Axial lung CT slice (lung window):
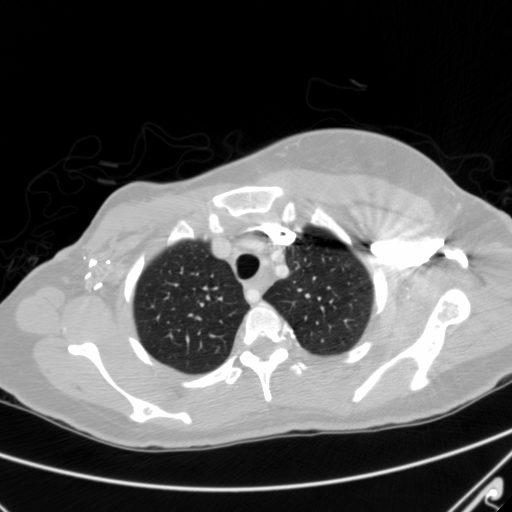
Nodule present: no